Interaction volume radius: 10 \u00c5
Interaction volume height: 25 \u00c5
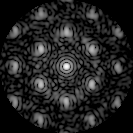
Disorder parameter: 0.398